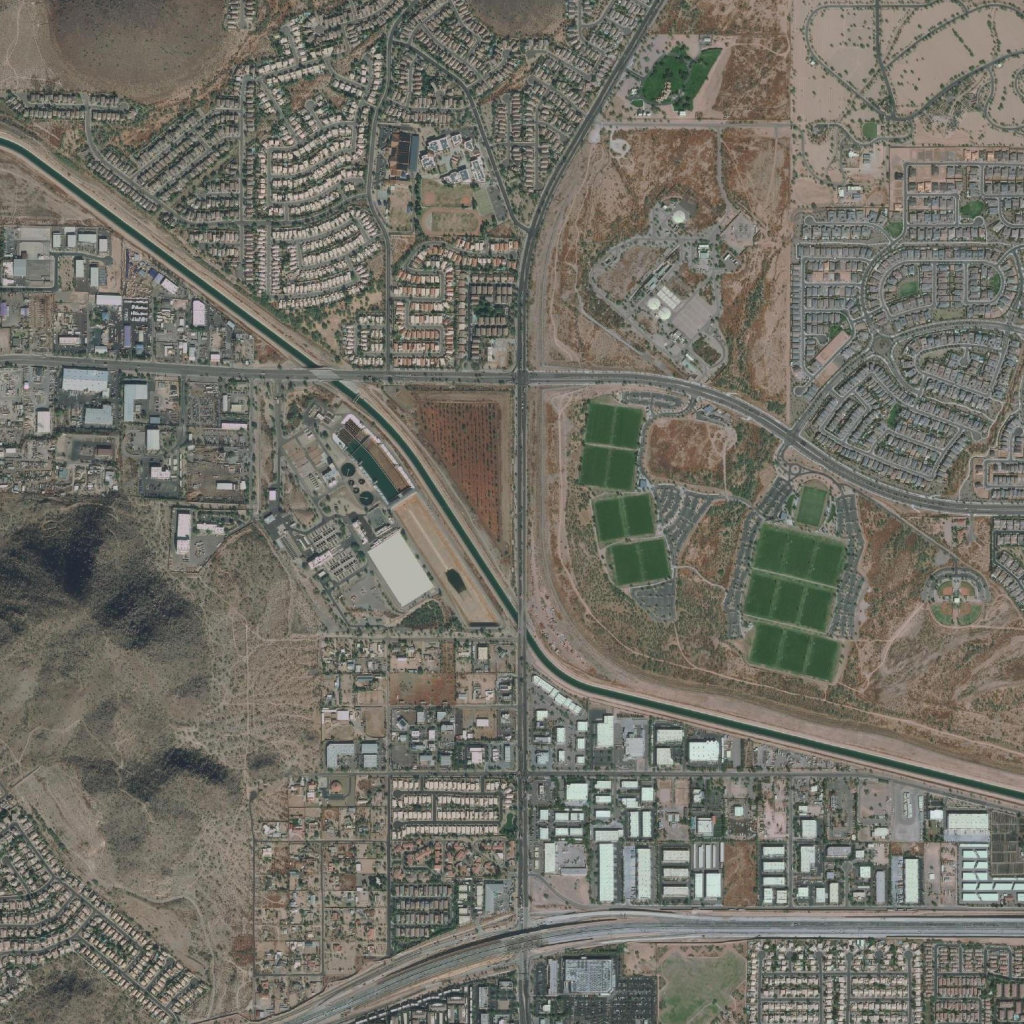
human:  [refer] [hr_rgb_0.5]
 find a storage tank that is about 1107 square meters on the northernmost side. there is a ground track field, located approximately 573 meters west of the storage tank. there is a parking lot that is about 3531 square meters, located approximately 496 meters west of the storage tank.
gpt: <box>[[65, 20, 67, 21, 0]]</box>

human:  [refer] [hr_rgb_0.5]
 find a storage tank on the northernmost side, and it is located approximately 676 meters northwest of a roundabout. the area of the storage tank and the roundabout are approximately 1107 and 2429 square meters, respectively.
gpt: <box>[[65, 20, 67, 21, 0]]</box>